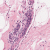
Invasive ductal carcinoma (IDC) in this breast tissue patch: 0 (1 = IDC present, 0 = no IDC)